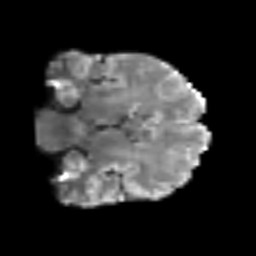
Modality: T2w
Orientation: coronal
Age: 62
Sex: male
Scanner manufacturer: siemens
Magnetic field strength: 3 T
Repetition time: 6.1 s
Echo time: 0.101 s